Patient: sex F, age 56
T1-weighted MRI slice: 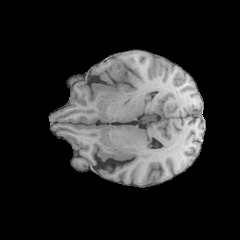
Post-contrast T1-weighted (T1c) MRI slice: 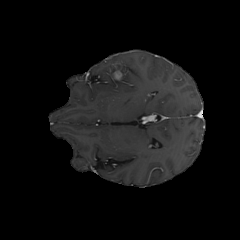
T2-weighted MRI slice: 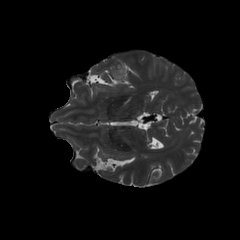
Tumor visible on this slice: yes
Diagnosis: Glioblastoma, IDH-wildtype
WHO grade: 4